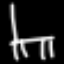
Label: chair